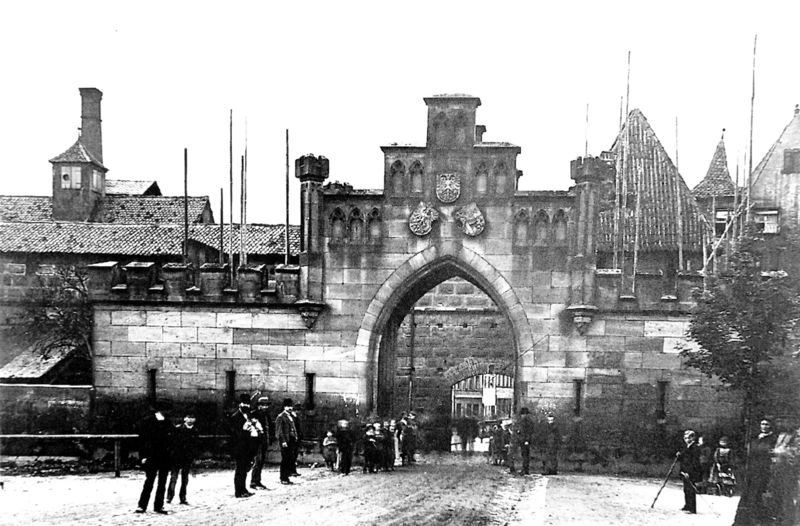
Titel: Färbertor in Nürnberg von Süden, vor 1890
Standort: Nürnberg.
Institution: Stadtarchiv, Bild- Film- und Tonarchiv
Schlagwörter: baum, himmel, mann, weiß, bäume, fluss, frauen, menschen, stadt, fenster, frau, grau, holz, hut, hüte, männer, schwarz, strasse, dach, gebäude, haus, schloss, schnee, weg, zaun, leute, anzüge, bart, wand, stehen, stein, steine, vollbart, häuser, kirche, kind, gotik, kamin, kinder, stock, turm, bogen, fahnen, mast, zug, dächer, giebel, mauer, hof, platz, bank, besucher, auto, masten, beobachter, fahnenmast, treppe, soldaten, frack, durchgang, geländer, junge, tor, zinnen, galerie, foto, fotografie, photographie, eingang, erker, innenhof, stangen, burg, türme, münchen, torbogen, festung, schwarz weiss, trottoir, reihe, topografie, photo, tore, wappen, stadttor, pforte, gotisch, rosette, spitzbogen, mittelalter, stadtmauer, einfahrt, stange, spalier, masswerk, luke, bauwerk, isartor, scharte, fahnenstangen, doppeltor, menschn, passieren, torbau